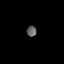
Tissue: prostate
Cell type: Fibroblasts
Senescence score: 0.6861
Nuclear area (px): 103
Mean DAPI intensity: 96.097